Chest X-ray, PA view. Patient: 59 years old, sex F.
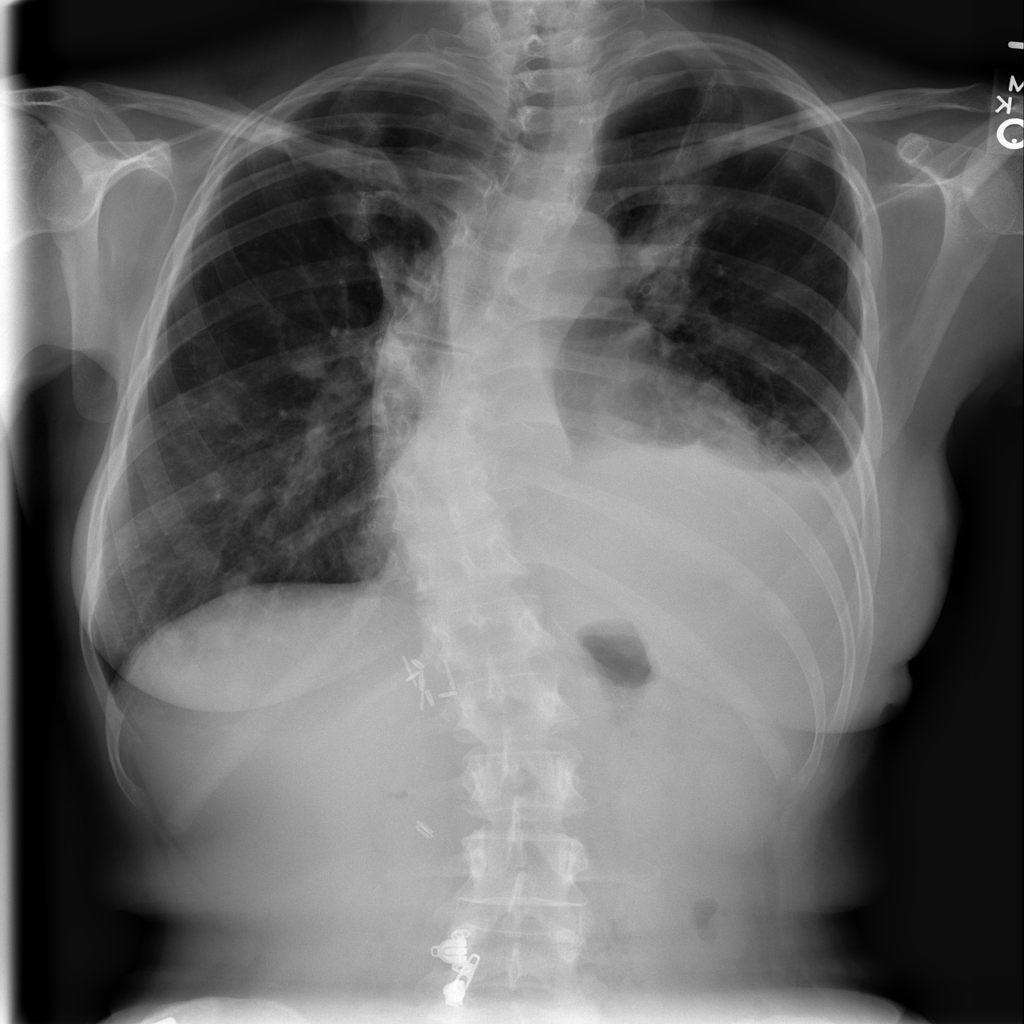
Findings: Effusion, Mass, Nodule